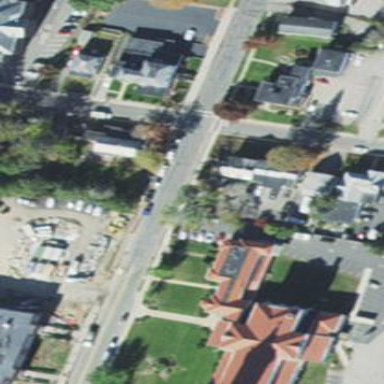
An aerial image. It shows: Historic church building.